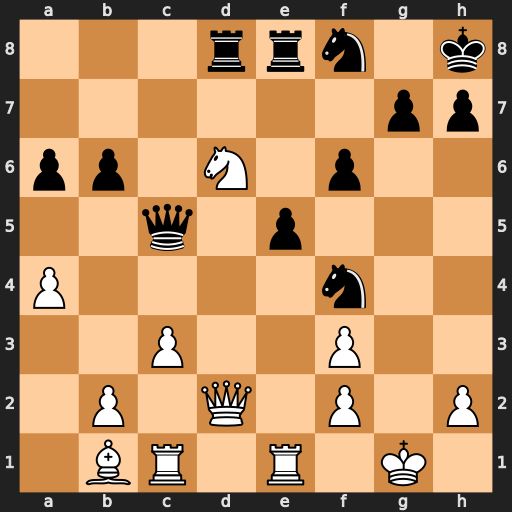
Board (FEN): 3rrn1k/6pp/pp1N1p2/2q1p3/P4n2/2P2P2/1P1Q1P1P/1BR1R1K1
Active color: w
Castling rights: -
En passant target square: -
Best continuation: Nf7+ Kg8 Nxd8